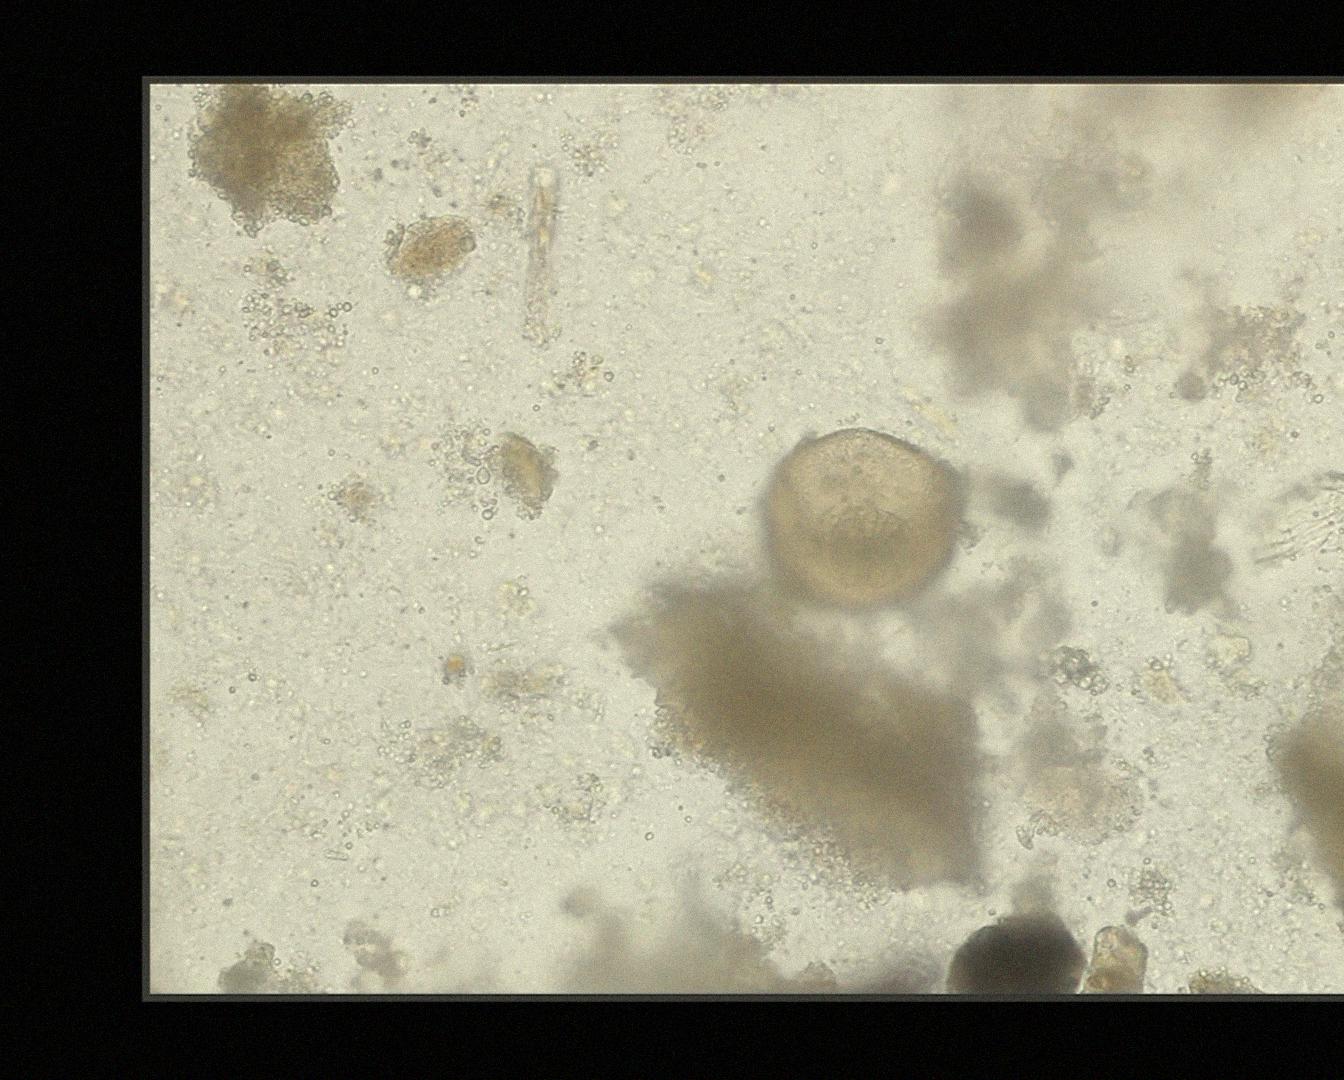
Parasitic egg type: Hymenolepis diminuta